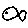
Label: fish